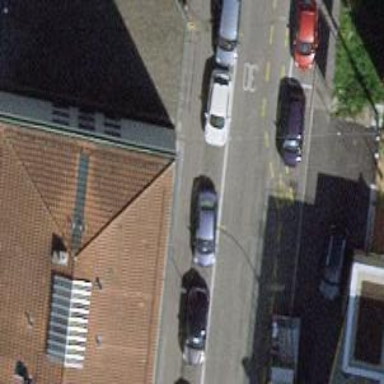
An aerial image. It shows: Post office.